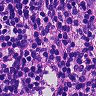
Metastatic tissue present: yes